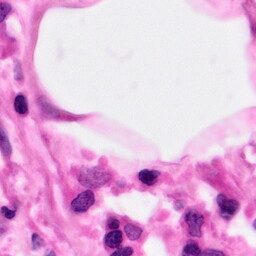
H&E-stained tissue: Pancreatic